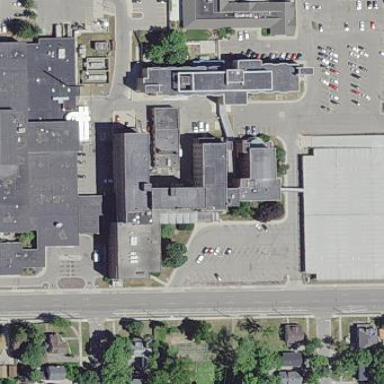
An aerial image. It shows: Healthcare facility identified as hospital.